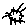
Label: sun